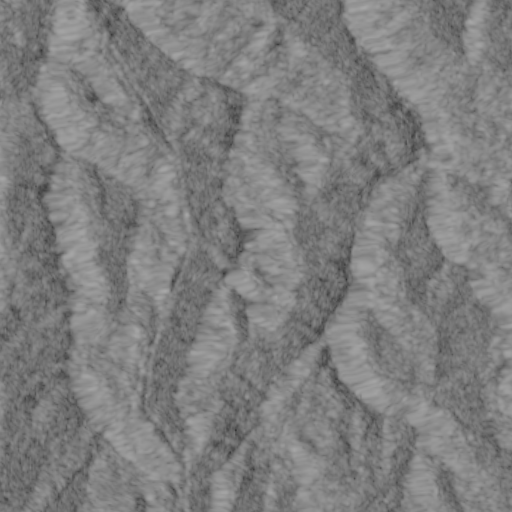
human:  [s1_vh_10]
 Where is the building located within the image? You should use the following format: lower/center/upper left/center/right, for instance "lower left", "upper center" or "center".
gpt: The building is located in the upper left of the image.
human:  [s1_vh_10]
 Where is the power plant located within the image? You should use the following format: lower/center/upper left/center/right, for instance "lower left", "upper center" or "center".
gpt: There is no power plant in the image.

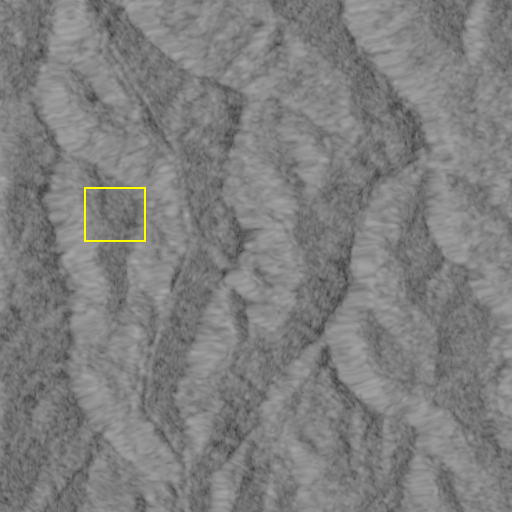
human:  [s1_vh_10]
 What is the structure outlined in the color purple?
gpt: There is no purple outline.
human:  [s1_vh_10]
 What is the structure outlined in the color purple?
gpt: There is no structure outlined in purple.